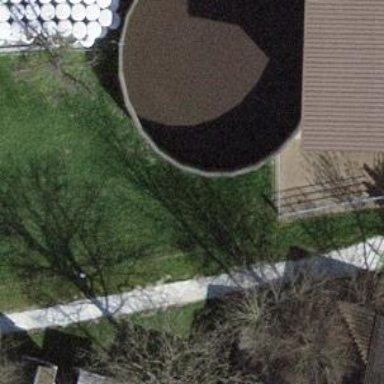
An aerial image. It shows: Storage tank with man-made structure.